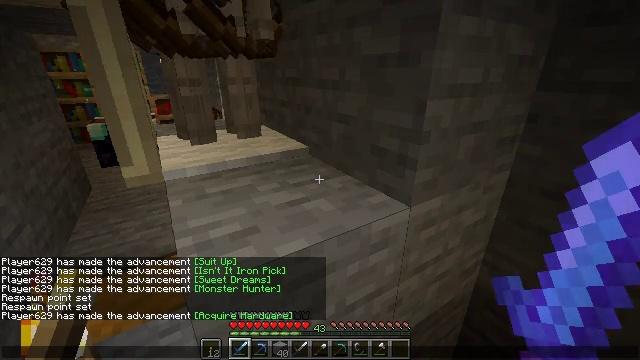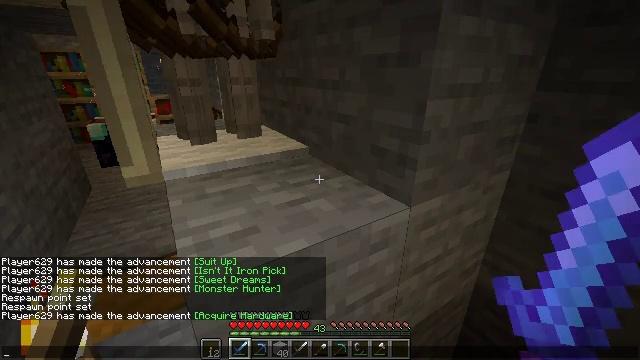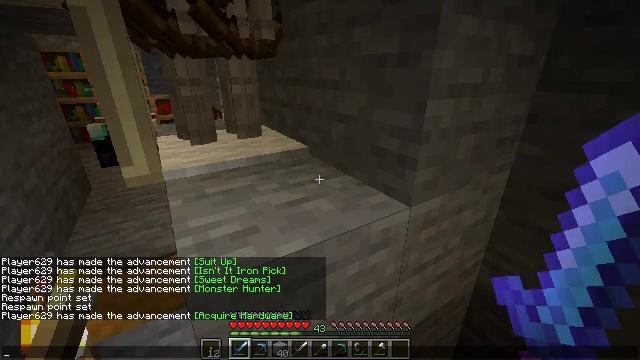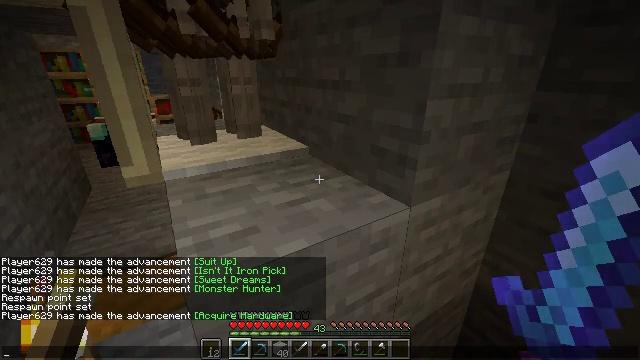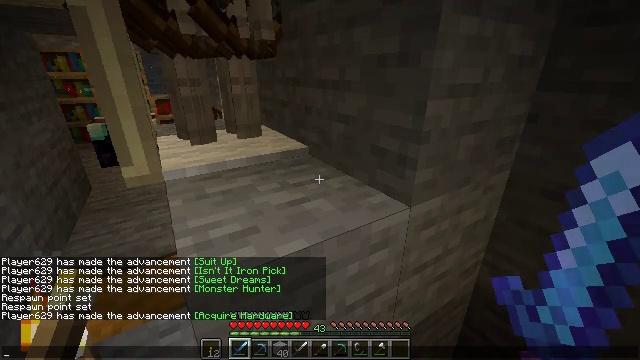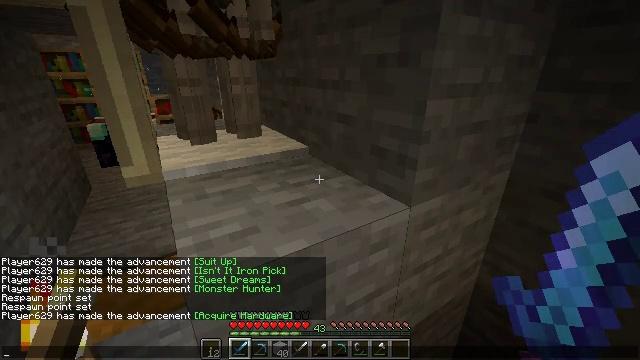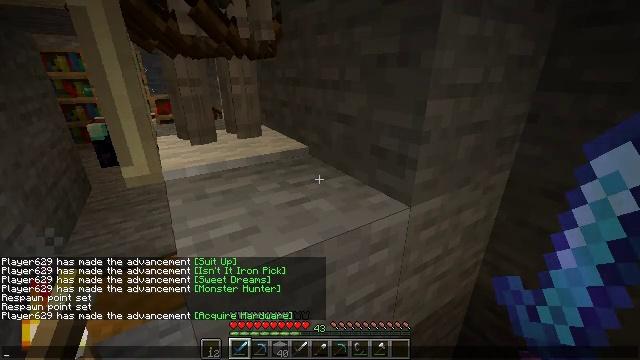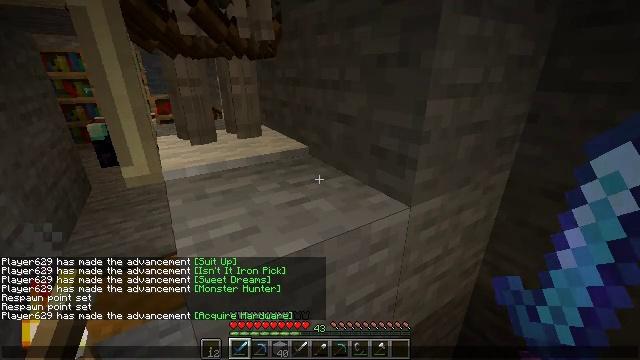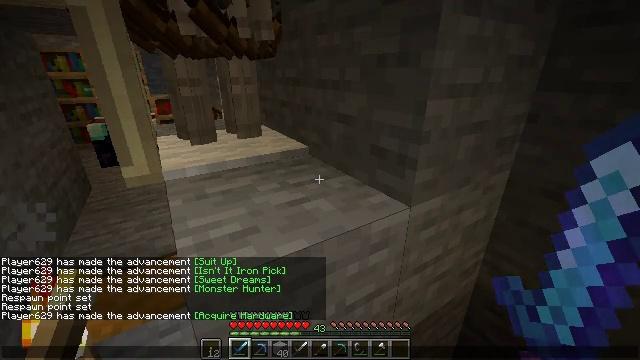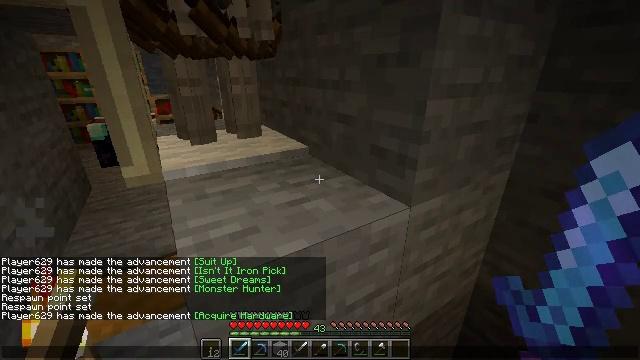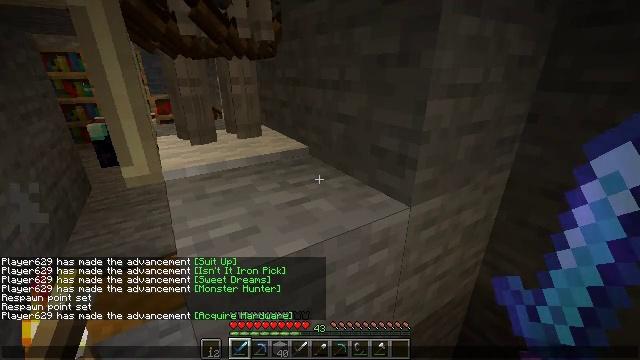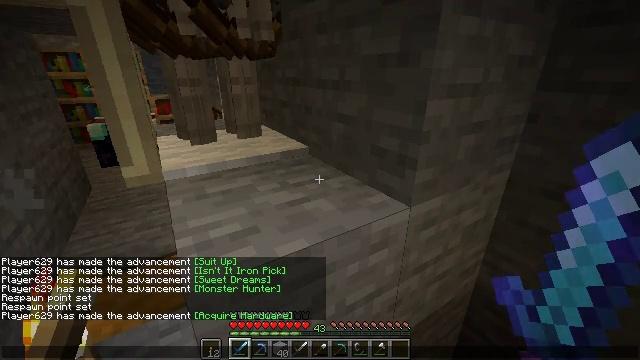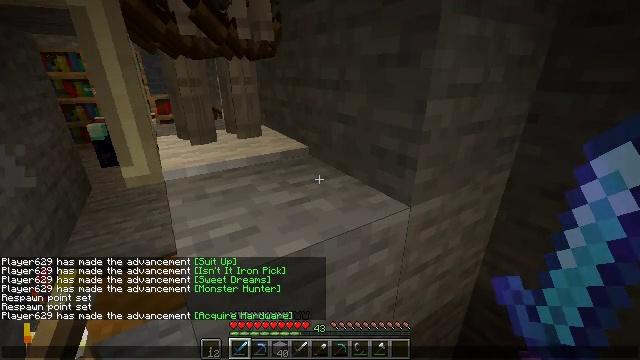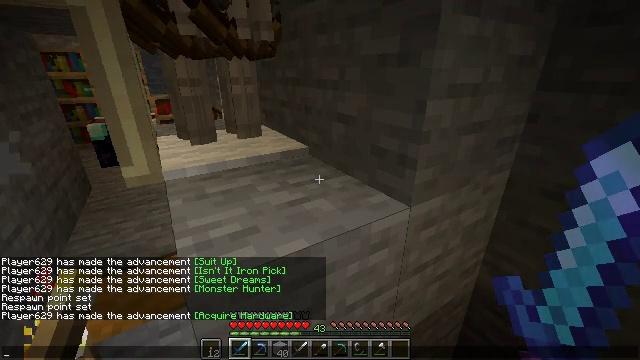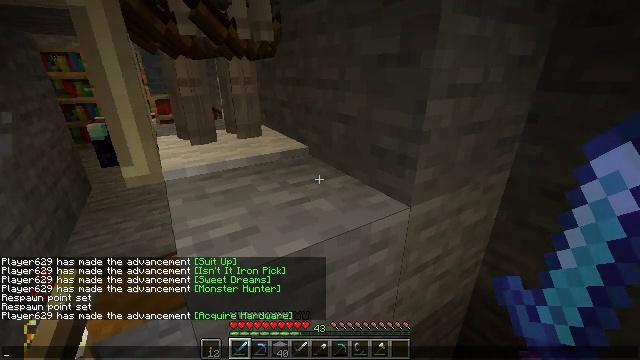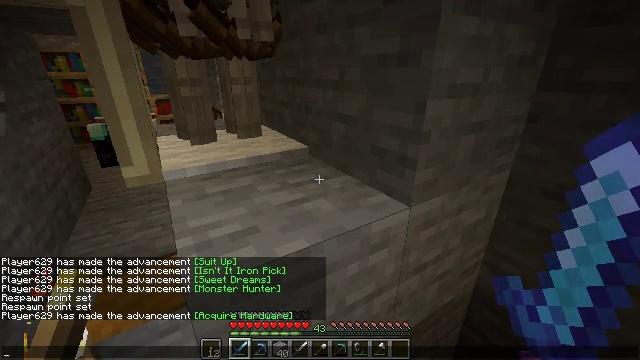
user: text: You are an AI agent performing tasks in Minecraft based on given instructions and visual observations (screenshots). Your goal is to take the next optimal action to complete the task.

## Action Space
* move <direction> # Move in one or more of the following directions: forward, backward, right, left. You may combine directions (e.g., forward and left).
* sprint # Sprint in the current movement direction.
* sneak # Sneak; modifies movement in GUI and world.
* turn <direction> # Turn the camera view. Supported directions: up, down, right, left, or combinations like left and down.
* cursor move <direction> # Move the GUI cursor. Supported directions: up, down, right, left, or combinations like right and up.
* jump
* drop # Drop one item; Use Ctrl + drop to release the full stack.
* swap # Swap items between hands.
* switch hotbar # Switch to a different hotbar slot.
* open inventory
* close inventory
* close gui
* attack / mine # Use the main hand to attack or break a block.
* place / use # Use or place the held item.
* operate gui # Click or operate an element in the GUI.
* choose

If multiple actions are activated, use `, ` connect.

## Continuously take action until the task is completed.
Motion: motion action
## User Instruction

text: Make a stone slab using the crafting table.
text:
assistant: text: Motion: no_op
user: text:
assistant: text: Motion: no_op
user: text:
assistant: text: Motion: no_op
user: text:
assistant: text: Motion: no_op
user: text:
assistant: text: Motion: no_op
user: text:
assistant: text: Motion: no_op
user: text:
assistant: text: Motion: no_op
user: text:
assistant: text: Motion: no_op
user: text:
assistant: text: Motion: no_op
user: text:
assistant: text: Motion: no_op
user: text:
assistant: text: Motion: no_op
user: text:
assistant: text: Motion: no_op
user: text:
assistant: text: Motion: no_op
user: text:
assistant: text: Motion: no_op
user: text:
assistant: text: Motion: no_op
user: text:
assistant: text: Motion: no_op
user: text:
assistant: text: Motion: no_op
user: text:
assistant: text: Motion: no_op
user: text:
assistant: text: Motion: no_op
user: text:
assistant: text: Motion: no_op
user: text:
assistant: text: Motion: no_op
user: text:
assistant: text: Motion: no_op
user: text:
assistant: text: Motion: no_op
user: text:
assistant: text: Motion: no_op
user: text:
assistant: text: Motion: no_op
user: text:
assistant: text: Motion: no_op
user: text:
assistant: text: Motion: no_op
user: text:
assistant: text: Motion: no_op
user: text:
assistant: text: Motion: no_op
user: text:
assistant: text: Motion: no_op